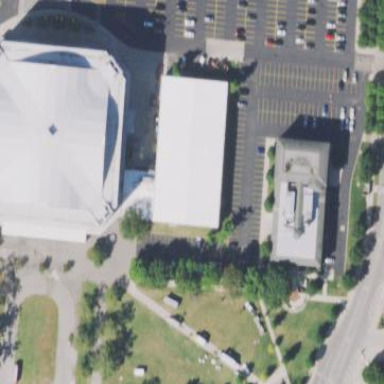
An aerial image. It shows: Sports center building designed for ice hockey and ice skating activities.